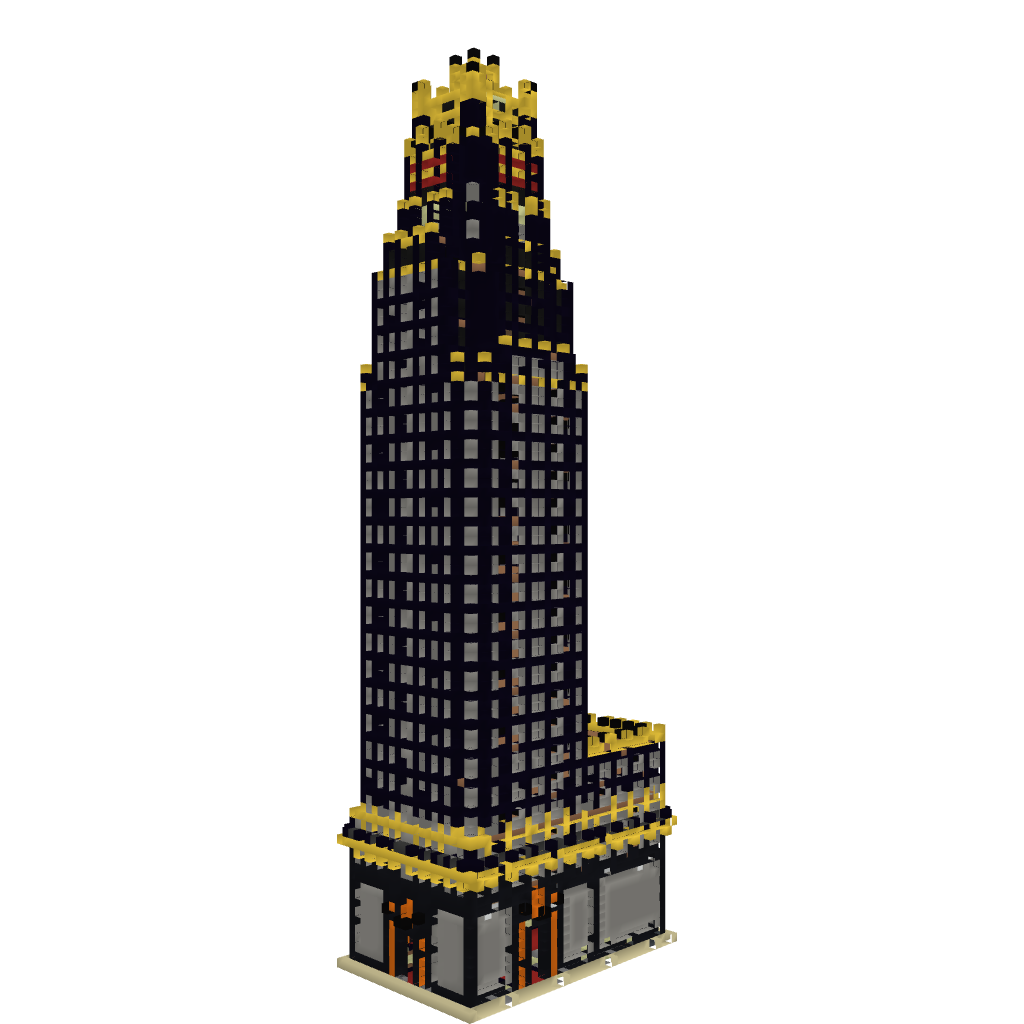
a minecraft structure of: Radiator Building New York